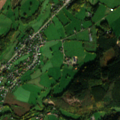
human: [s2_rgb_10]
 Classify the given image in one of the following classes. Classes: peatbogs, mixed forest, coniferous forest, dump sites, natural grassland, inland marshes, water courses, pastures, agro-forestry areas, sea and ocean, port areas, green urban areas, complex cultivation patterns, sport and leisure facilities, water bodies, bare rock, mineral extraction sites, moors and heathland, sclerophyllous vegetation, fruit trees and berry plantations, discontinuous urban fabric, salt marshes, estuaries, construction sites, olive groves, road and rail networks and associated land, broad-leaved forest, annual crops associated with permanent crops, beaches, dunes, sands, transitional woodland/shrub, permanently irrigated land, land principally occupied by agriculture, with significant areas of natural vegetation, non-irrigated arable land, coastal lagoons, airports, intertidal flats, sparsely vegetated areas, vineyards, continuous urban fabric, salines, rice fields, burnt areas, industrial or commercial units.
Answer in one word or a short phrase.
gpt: discontinuous urban fabric, pastures, land principally occupied by agriculture, with significant areas of natural vegetation, mixed forest